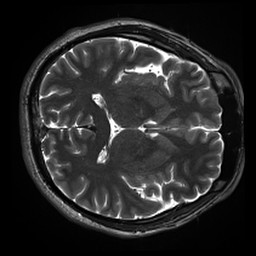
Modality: inplaneT2
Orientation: axial
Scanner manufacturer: siemens
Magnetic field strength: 3 T
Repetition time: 11 s
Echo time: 0.059 s